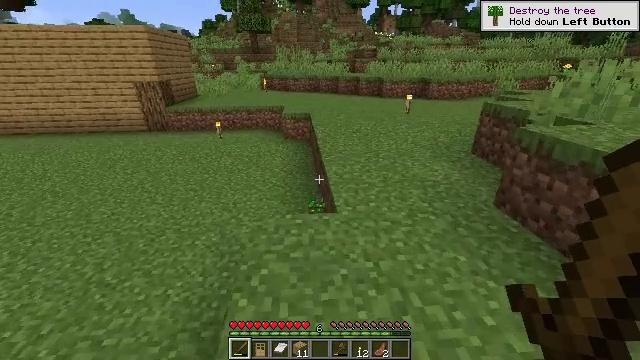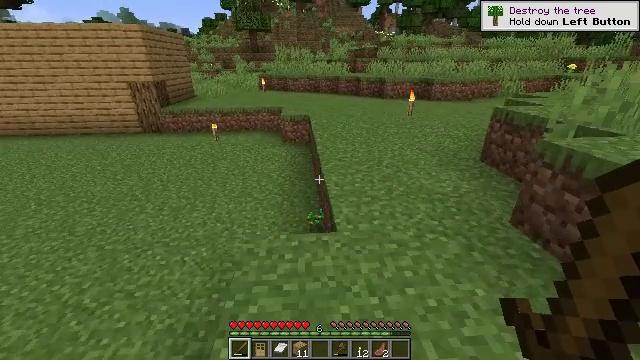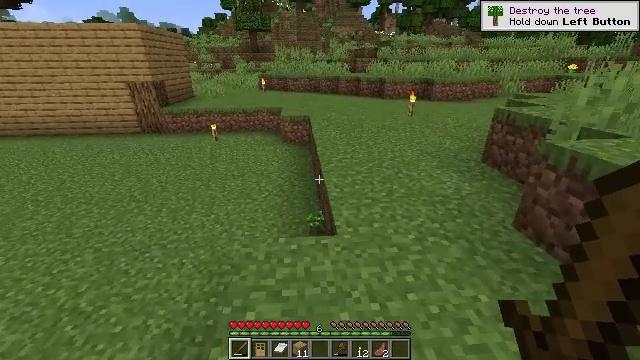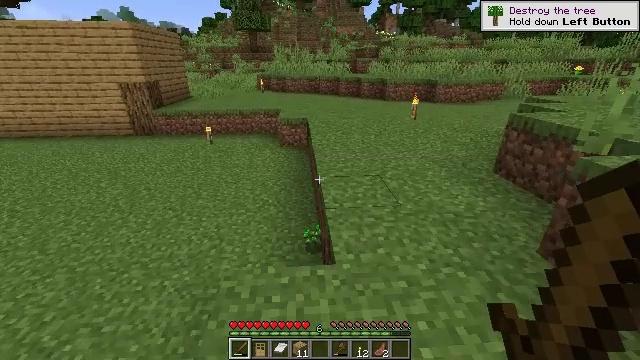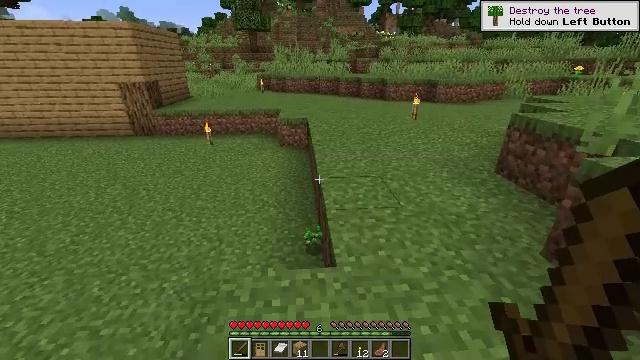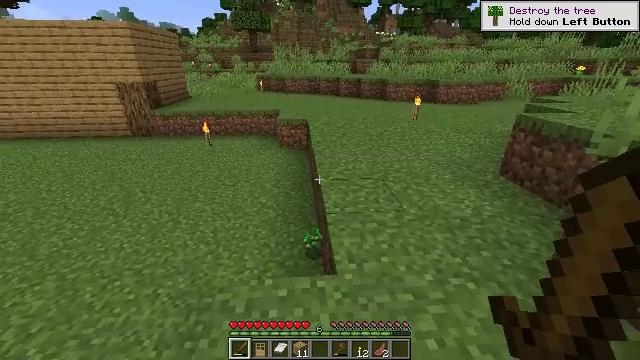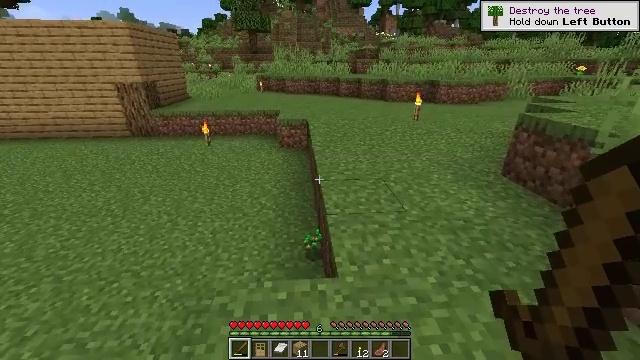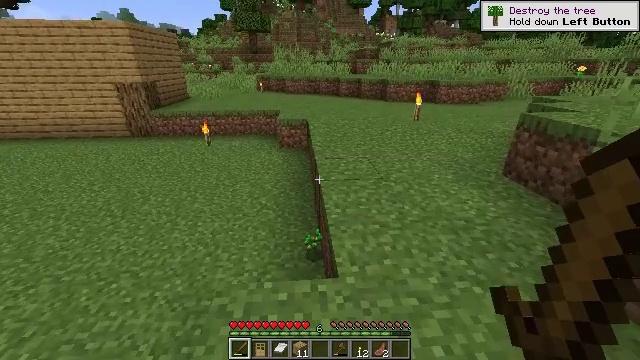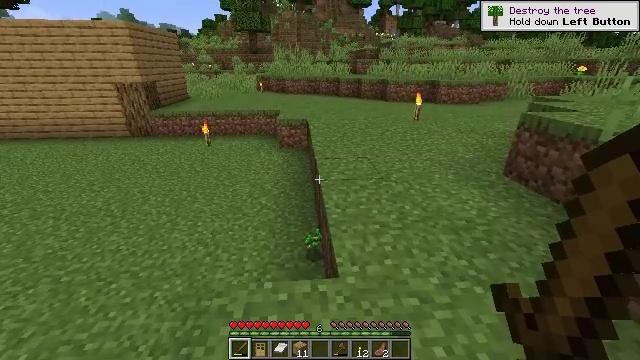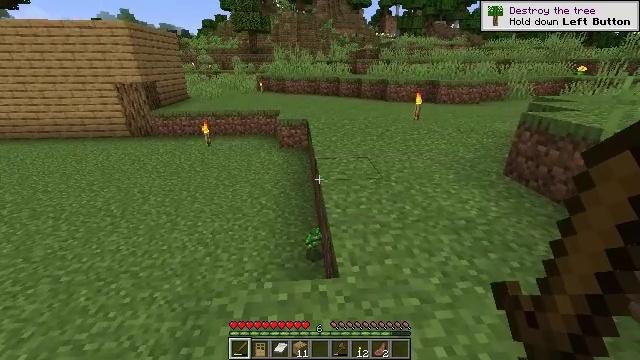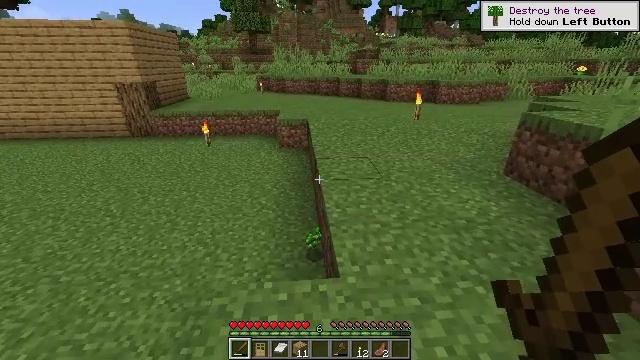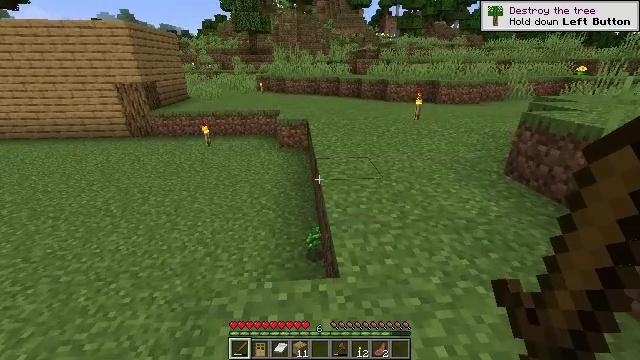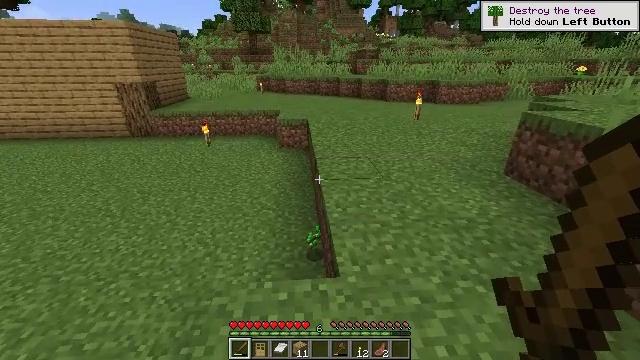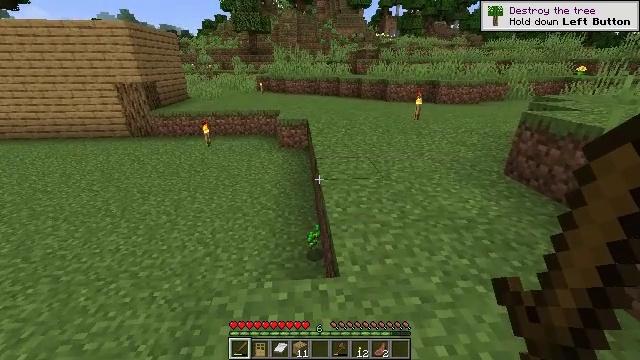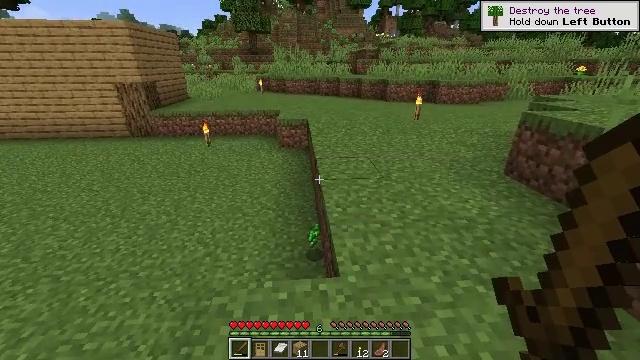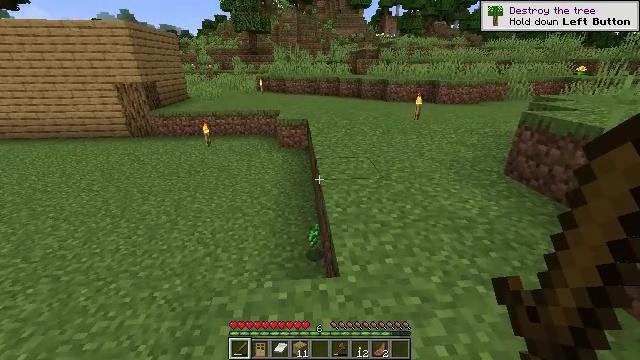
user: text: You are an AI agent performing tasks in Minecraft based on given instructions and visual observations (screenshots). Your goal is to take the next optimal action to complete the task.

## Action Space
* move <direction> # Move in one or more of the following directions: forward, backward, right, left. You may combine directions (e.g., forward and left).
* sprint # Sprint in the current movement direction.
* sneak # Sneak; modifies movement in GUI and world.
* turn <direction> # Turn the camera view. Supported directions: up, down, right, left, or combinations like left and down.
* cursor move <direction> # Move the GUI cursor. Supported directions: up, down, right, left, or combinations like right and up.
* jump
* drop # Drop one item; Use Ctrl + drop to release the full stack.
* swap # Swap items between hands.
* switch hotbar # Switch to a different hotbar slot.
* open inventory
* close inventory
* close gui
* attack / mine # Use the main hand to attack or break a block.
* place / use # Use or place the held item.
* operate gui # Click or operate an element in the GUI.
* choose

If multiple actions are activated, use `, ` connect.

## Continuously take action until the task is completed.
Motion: motion action
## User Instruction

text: Break the grass block.
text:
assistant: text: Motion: move forward
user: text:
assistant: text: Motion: move forward
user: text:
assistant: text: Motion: move forward
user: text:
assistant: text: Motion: no_op
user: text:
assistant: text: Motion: no_op
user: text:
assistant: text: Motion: no_op
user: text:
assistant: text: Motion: no_op
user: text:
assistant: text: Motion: no_op
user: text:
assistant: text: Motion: no_op
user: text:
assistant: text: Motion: no_op
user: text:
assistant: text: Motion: no_op
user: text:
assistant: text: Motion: no_op
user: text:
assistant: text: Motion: no_op
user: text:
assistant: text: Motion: no_op
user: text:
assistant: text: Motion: no_op
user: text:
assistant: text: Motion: turn left
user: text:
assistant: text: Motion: turn left
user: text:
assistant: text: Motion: turn left
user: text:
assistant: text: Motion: turn left
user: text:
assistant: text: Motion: no_op
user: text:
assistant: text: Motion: move forward
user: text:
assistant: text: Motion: move forward
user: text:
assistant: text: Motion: move forward
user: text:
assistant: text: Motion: move forward
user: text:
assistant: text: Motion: move forward
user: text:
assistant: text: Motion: move forward
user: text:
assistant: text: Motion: move forward, turn left
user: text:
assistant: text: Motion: move forward, turn left and down
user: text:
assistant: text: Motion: move forward, turn left and down
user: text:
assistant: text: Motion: turn left